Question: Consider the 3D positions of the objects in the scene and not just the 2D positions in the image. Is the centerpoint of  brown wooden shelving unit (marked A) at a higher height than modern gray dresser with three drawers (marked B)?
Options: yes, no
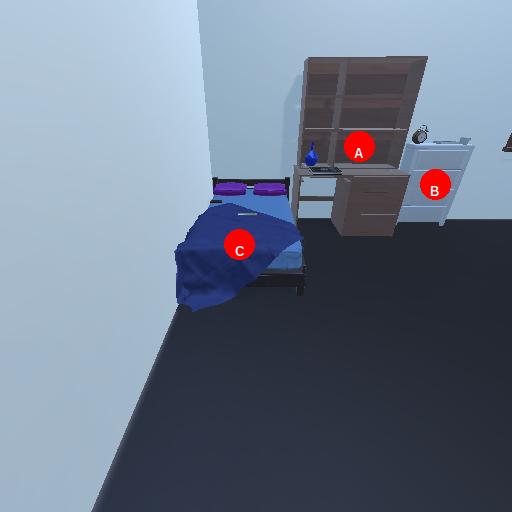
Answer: yes